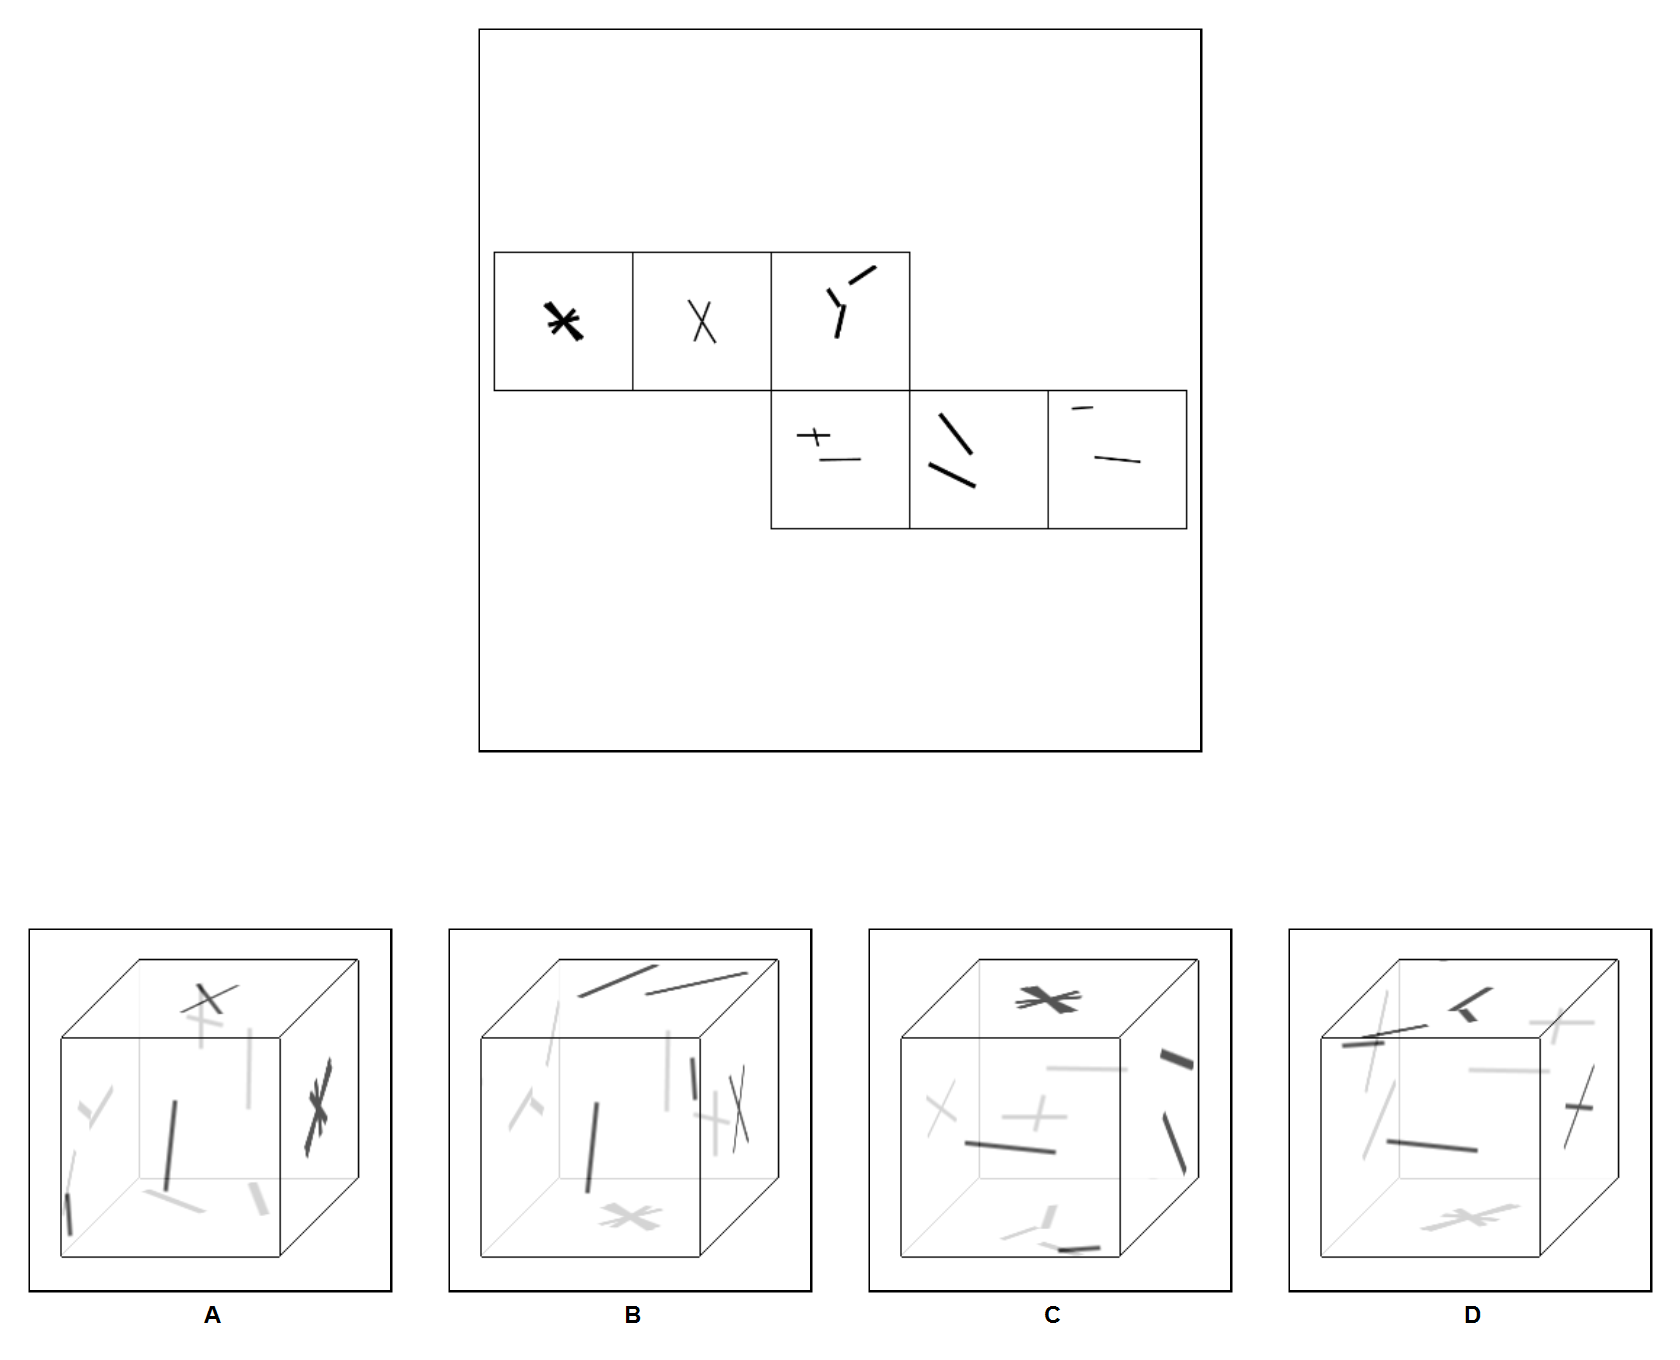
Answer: B